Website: home-depot
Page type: review-order
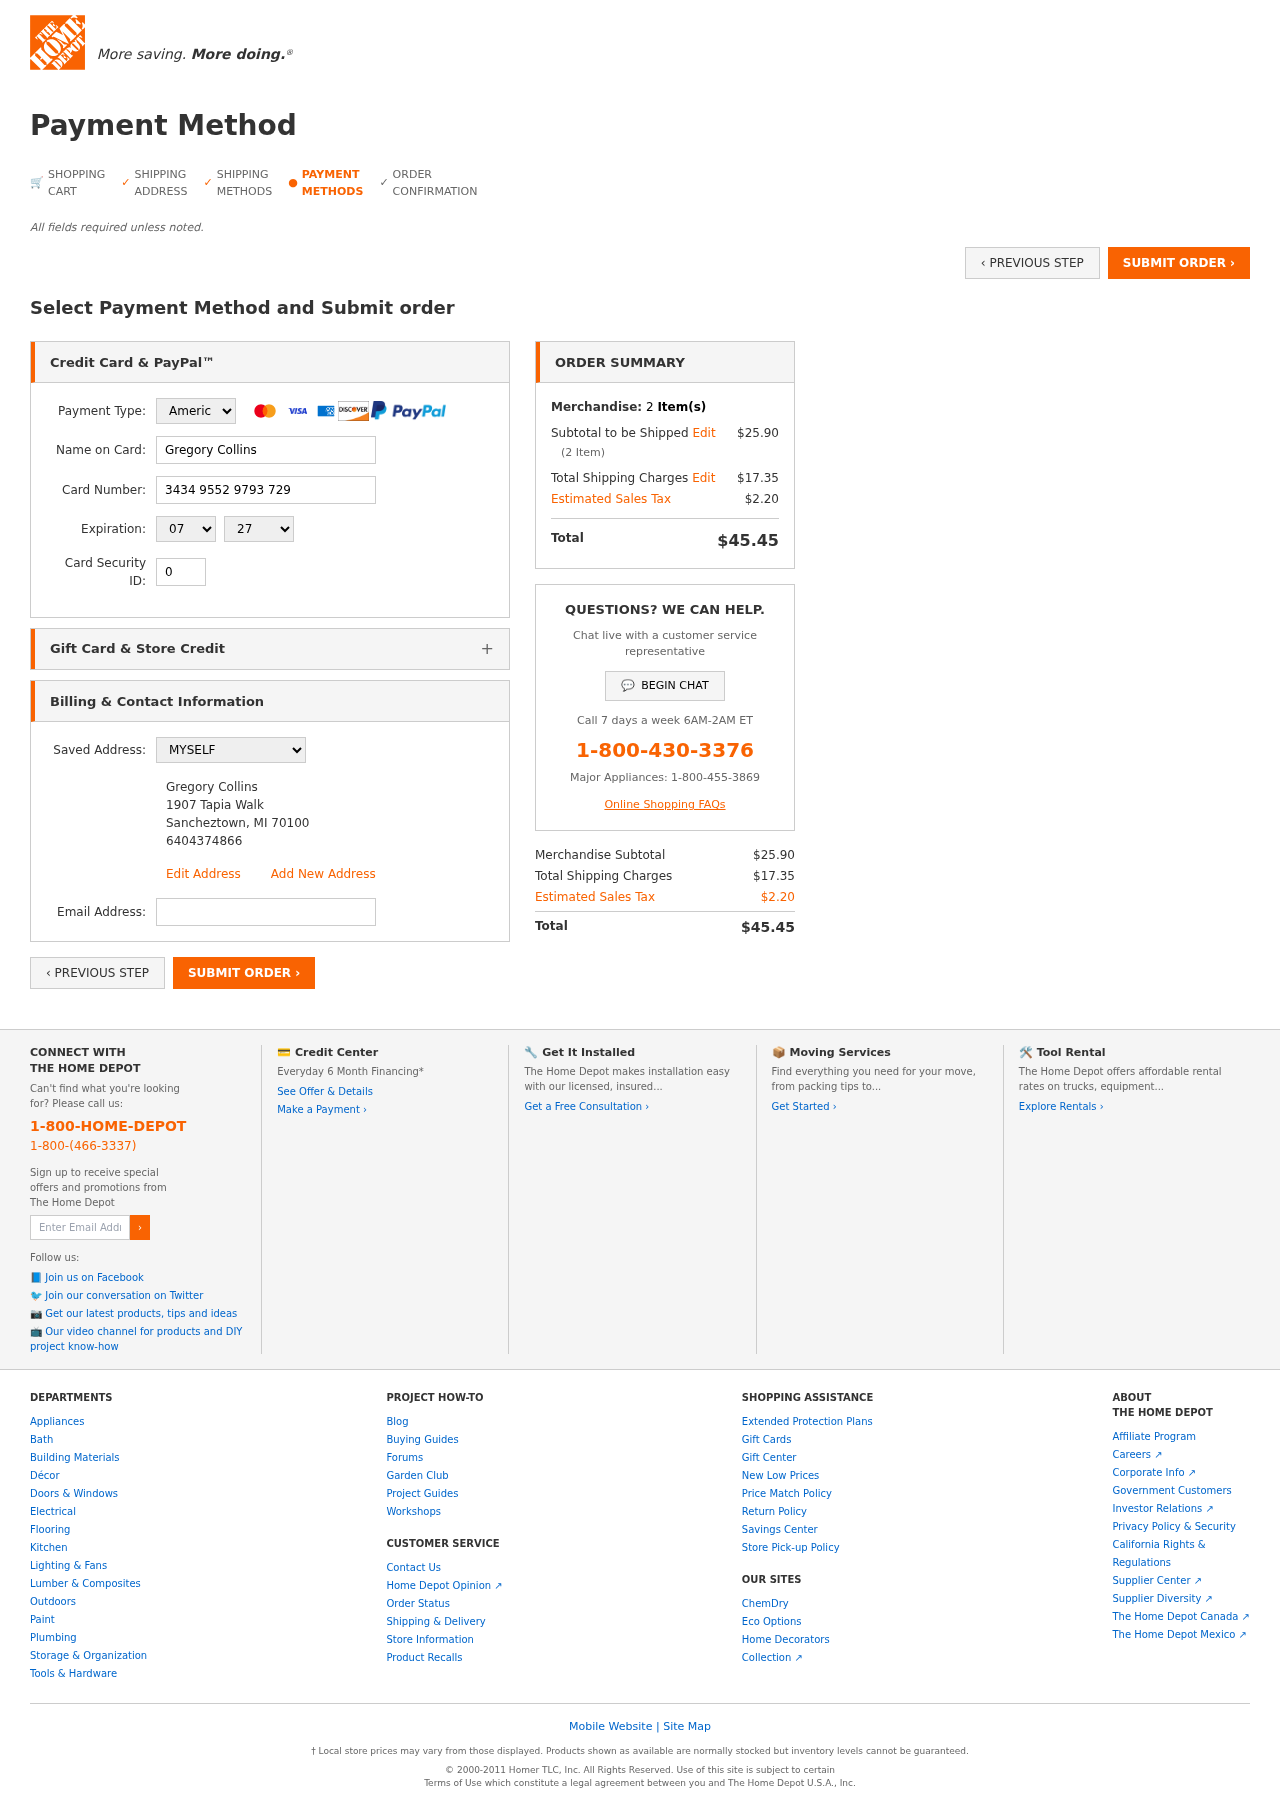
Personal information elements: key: PII_CARD_CVV
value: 0188
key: PII_CARD_EXPIRY_MONTH
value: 07
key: PII_CARD_EXPIRY_YEAR
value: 27
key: PII_CARD_NUMBER
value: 3434 9552 9793 729
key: PII_CARD_TYPE
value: American Express
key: PII_EMAIL
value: gregorycollins@gmail.com
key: PII_FULLNAME
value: Gregory Collins
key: PII_FULLNAME2
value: Gregory Collins
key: PII_STREET2
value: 1907 Tapia Walk
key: PII_CITY2
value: Sancheztown
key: PII_STATE_ABBR2
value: MI
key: PII_POSTCODE2
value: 70100
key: PII_PHONE2
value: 6404374866
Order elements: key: ORDER_NUM_ITEMS
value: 2
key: ORDER_SUBTOTAL
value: $25.90
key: ORDER_NUM_ITEMS2
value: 2
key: ORDER_SHIPPING_COST
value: $17.35
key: ORDER_TAX
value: $2.20
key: ORDER_TOTAL
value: $45.45
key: ORDER_SUBTOTAL2
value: $25.90
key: ORDER_SHIPPING_COST2
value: $17.35
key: ORDER_TAX2
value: $2.20
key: ORDER_TOTAL2
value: $45.45